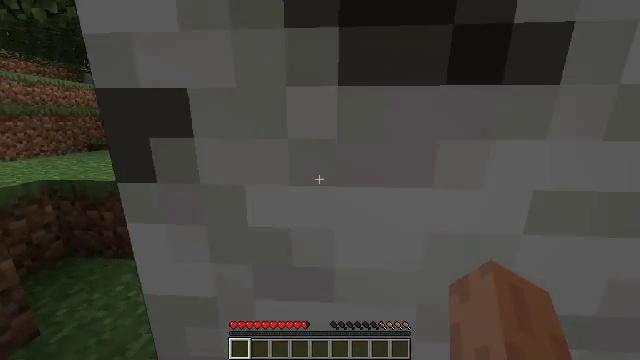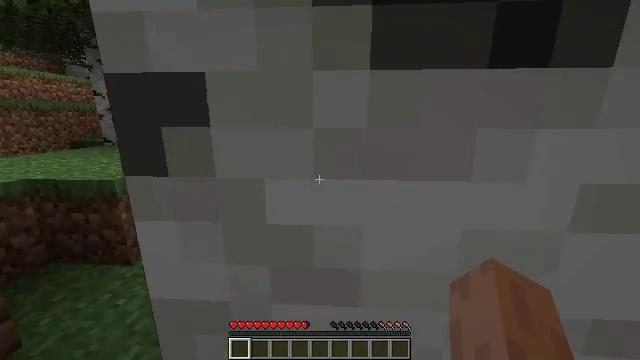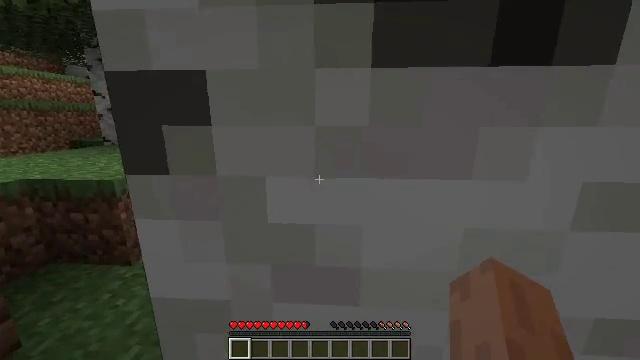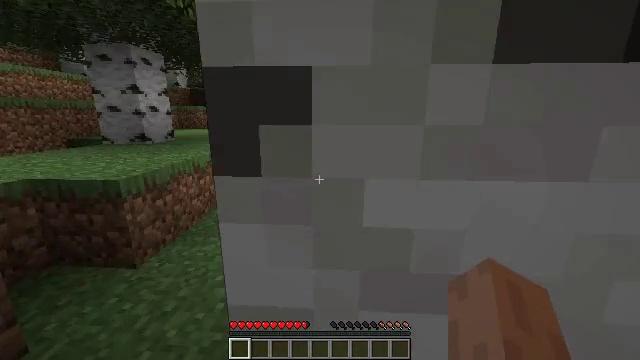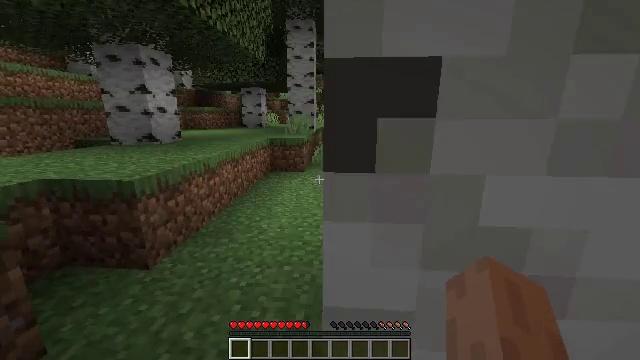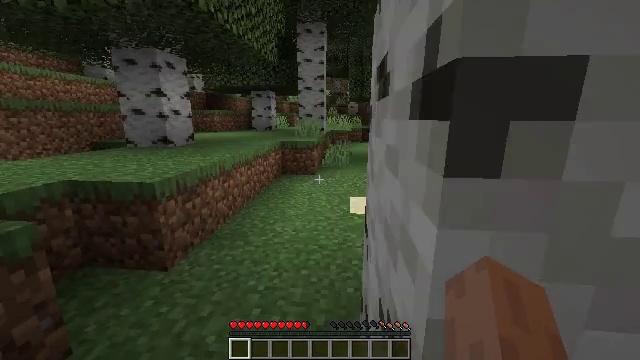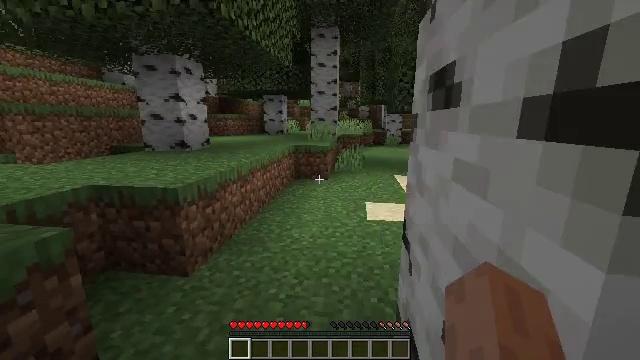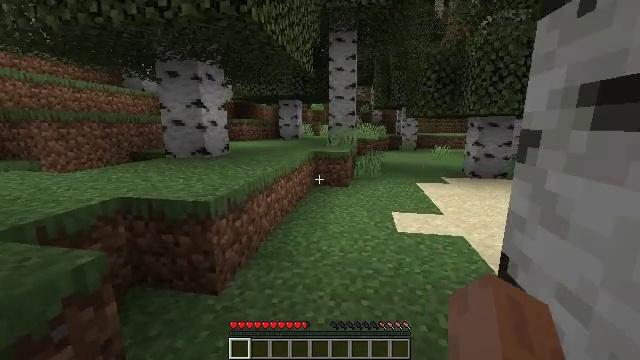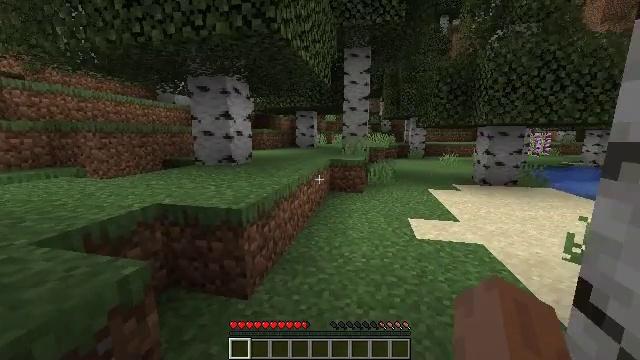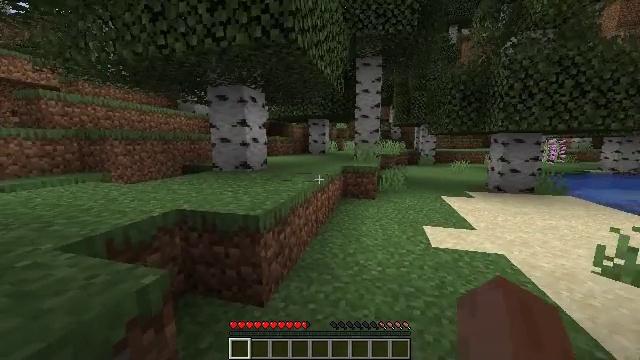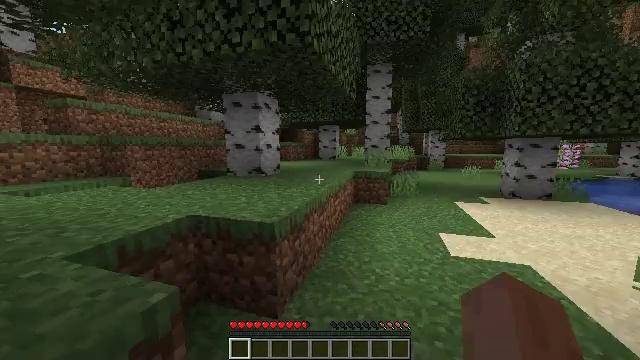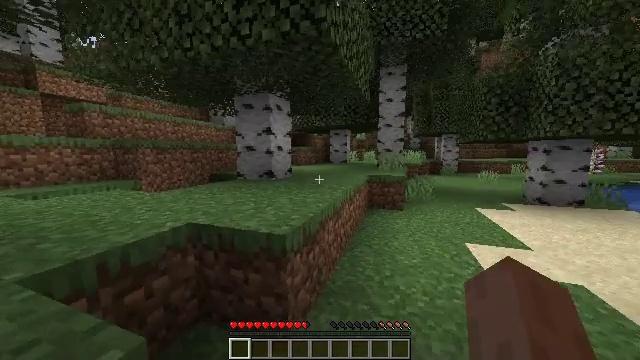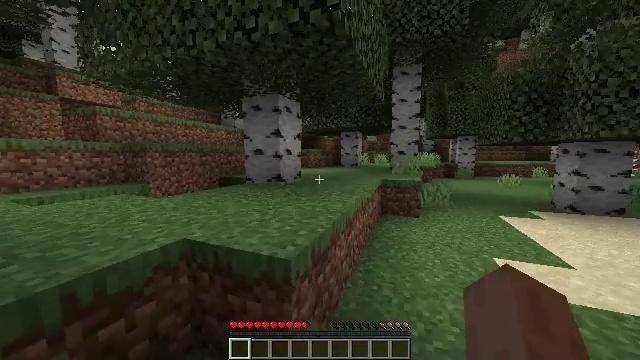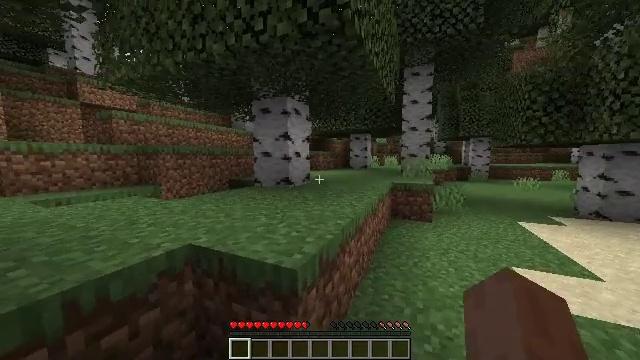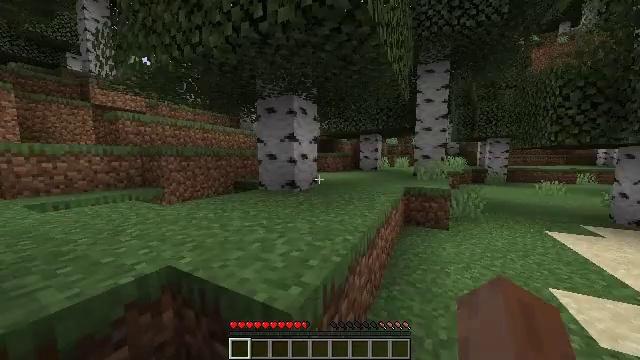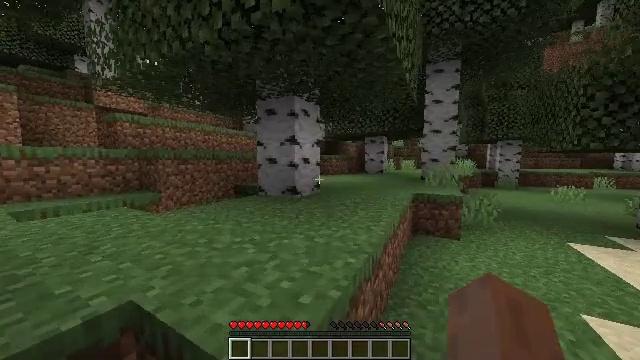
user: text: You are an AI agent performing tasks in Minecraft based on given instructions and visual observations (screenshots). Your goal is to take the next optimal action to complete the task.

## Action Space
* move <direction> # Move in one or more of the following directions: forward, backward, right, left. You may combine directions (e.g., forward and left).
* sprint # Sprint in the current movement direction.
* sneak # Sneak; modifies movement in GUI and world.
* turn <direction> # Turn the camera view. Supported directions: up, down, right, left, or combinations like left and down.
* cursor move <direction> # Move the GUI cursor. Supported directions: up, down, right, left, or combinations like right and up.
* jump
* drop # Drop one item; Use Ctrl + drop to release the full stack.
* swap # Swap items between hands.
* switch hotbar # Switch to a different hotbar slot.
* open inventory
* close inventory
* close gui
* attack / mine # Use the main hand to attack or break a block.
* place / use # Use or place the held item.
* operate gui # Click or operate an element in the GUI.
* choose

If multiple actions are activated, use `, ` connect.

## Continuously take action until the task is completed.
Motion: motion action
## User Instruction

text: Break the peony to collect it.
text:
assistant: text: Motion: move forward, sprint
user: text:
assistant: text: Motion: move forward and move left, sprint
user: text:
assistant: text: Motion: move forward and move left, sprint
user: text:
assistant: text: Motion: move forward and move left, sprint
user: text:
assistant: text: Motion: move forward and move left, sprint, turn left
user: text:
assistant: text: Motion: move forward and move left, sprint, turn left
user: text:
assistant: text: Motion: move forward and move left, sprint, turn left and up
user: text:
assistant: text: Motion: move forward and move left, sprint, turn left and up
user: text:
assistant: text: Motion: move forward, sprint, turn left and up
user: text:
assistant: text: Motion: move forward, sprint, turn left and up
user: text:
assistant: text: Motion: move forward, sprint, turn left
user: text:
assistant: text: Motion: move forward, sprint, turn left
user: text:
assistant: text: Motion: move forward, sprint, turn left
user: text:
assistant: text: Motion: move forward, sprint, turn left
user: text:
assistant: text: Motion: move forward, sprint, turn left, jump
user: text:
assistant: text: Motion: move forward, sprint, jump
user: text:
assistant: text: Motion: move forward, sprint, jump
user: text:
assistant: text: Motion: move forward, sprint, jump
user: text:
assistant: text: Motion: move forward, sprint, jump
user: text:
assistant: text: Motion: move forward, sprint, jump
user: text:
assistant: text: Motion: move forward, sprint
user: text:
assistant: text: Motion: move forward, sprint
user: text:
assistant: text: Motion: move forward, sprint
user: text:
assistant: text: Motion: move forward, sprint
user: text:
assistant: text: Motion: move forward, sprint
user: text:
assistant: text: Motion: move forward, sprint
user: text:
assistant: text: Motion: move forward, sprint
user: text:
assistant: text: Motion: move forward, sprint
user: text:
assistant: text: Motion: move forward, sprint
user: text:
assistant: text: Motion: move forward, sprint